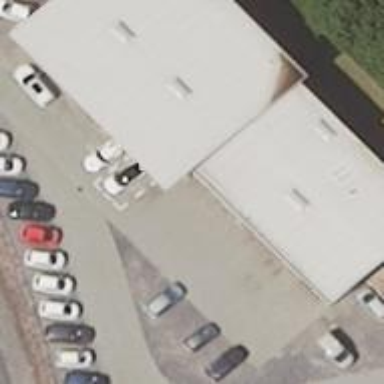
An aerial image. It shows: Shop that sells cars.